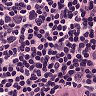
Metastatic tissue present: yes